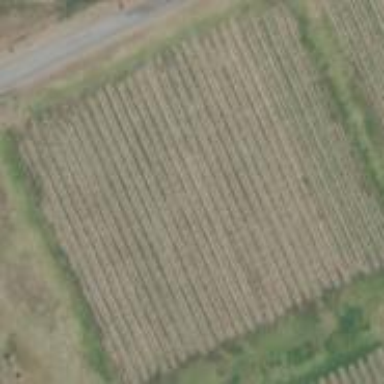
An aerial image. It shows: Vineyard growing grapes.